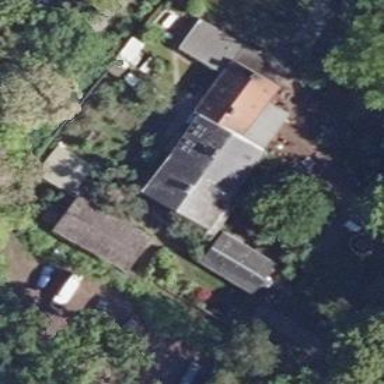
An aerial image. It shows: Building.